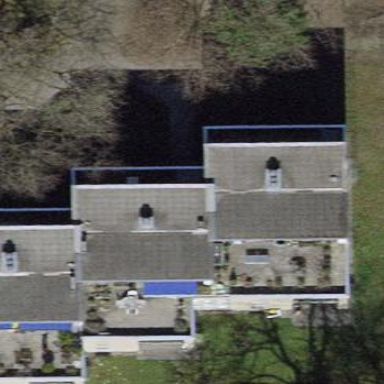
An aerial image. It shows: Modern apartment building with flat skillion roof.